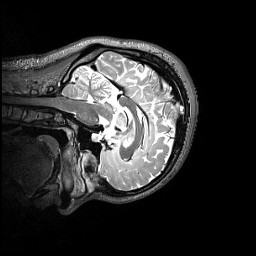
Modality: T2w
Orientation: sagittal
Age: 21
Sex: female
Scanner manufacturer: siemens
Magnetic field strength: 3 T
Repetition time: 3.2 s
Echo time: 0.565 s